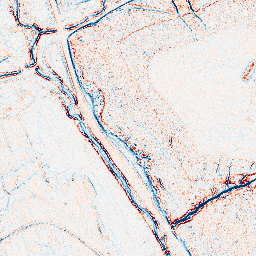
Category: edge_preserving
Decomposition family: anisotropic_diffusion
Decomposition parameters: iterations: 5
kappa: 100
gamma: 0.1
Upsampling method: bicubic_3x
Upsampling parameters: scale: 3
Upsampling scale: 3